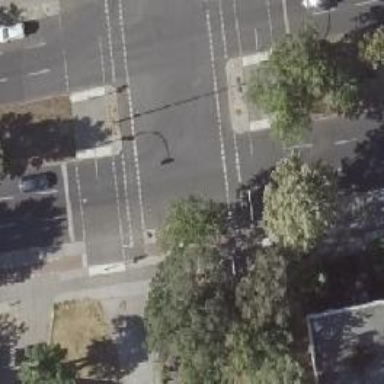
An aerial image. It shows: Tertiary road with asphalt surface. There is separate sidewalk and cycle lane on both sides of the road.